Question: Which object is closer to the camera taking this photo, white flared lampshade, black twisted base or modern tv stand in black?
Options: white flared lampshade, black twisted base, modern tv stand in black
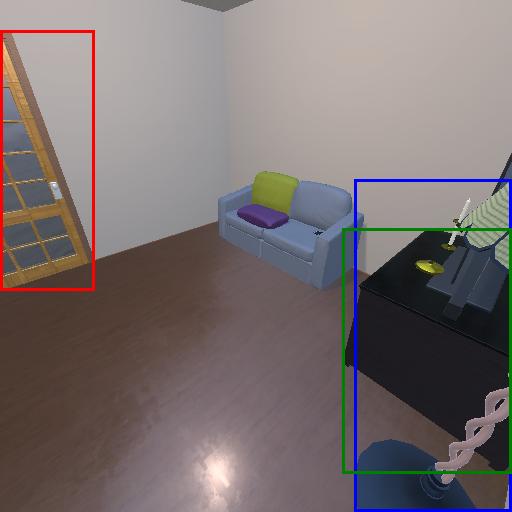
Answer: white flared lampshade, black twisted base